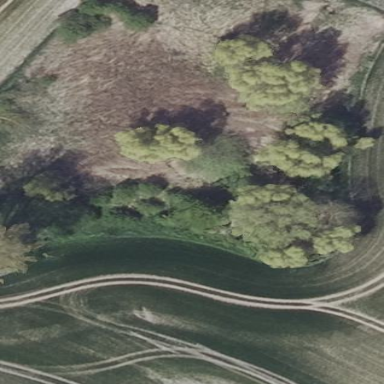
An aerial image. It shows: Reedbed in wetland area.